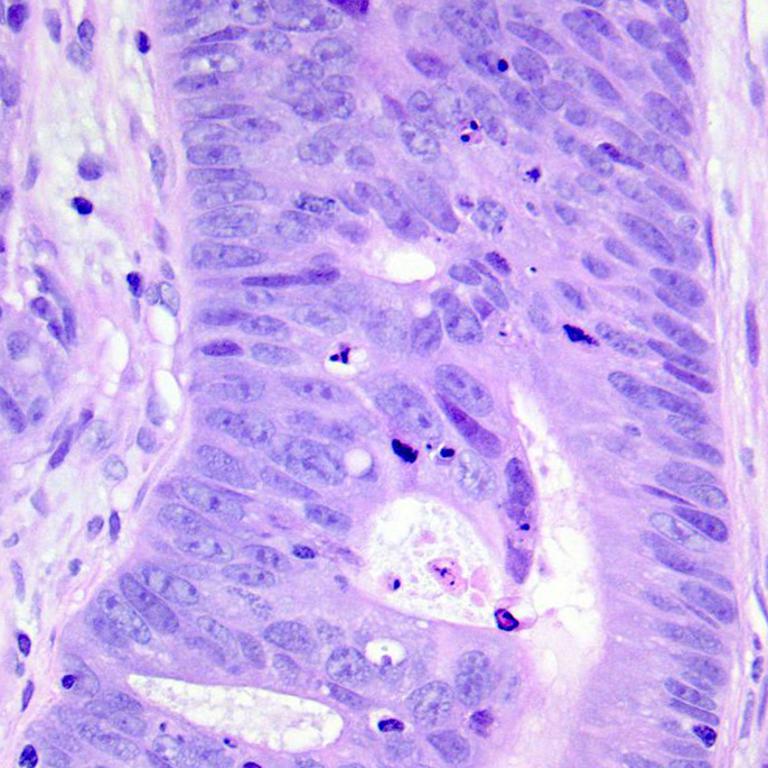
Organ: colon
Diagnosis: adenocarcinomas